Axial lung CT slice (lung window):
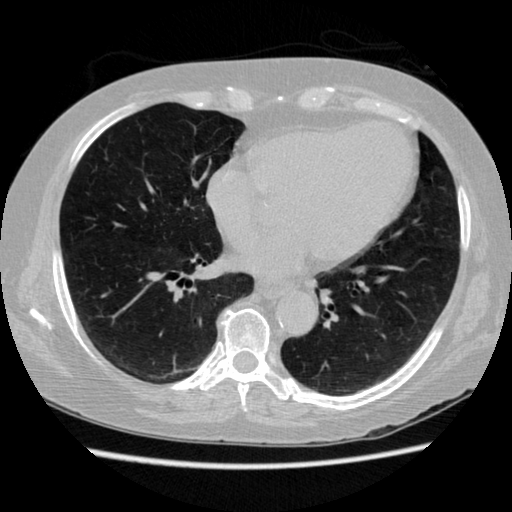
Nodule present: no